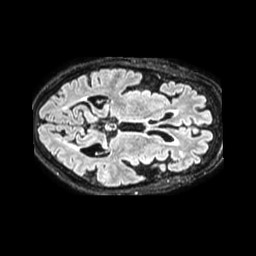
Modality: FLAIR
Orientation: axial
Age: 72
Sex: female
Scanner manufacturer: philips
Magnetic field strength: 1.5 T
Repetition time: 4.8 s
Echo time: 0.3395 s